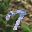
Label: 7